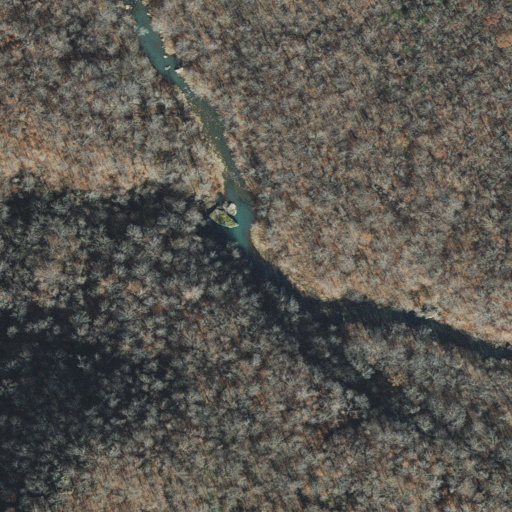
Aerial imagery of valley in Arkansas named Hubbard Hollow containing only deciduous forest